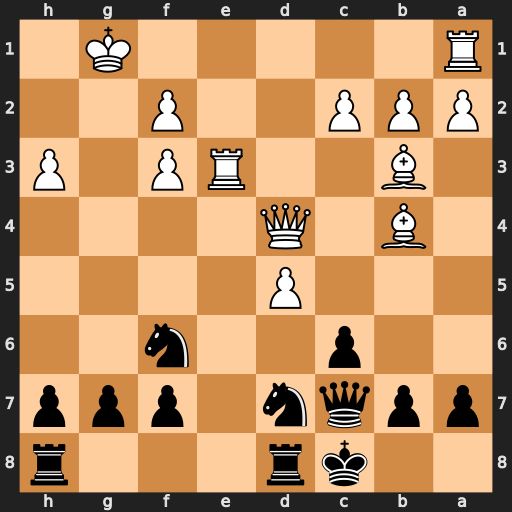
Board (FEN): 2kr3r/ppqn1ppp/2p2n2/3P4/1B1Q4/1B2RP1P/PPP2P2/R5K1
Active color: b
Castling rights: -
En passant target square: -
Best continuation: c5 d6 Qc6 Bxc5 Nxc5